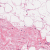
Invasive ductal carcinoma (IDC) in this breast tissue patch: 0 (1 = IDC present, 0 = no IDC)